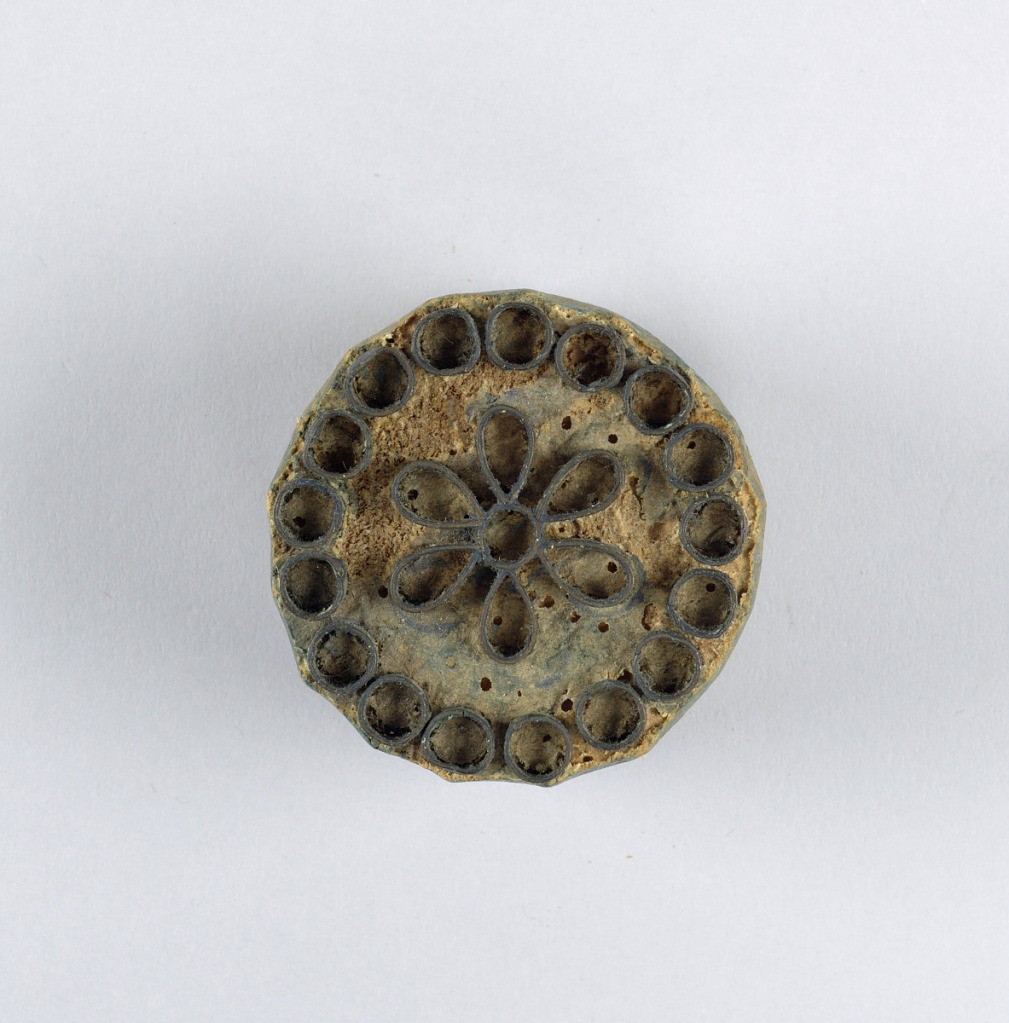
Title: Printing block
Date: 1825–50
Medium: wood, copper, brass
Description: One of twenty-one wood blocks showing a different floral motif formed by metal strips set in wood.